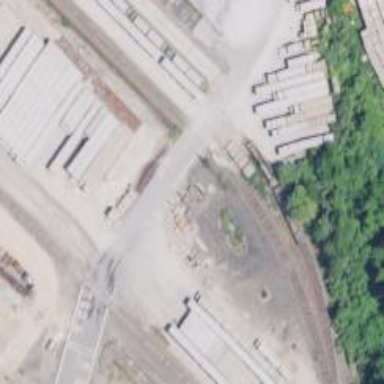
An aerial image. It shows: Railway yard.